Aerial crown-view tile of a tropical tree (Barro Colorado Island, Panama), acquired 20240813:
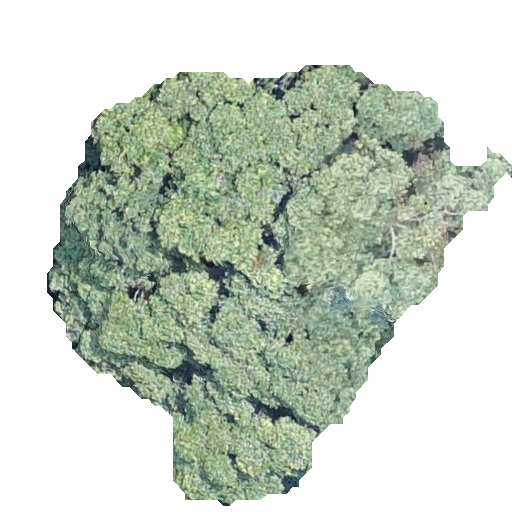
Species: Luehea seemannii
GBIF accepted scientific name: Luehea seemannii
Crown area: 191.622 m²